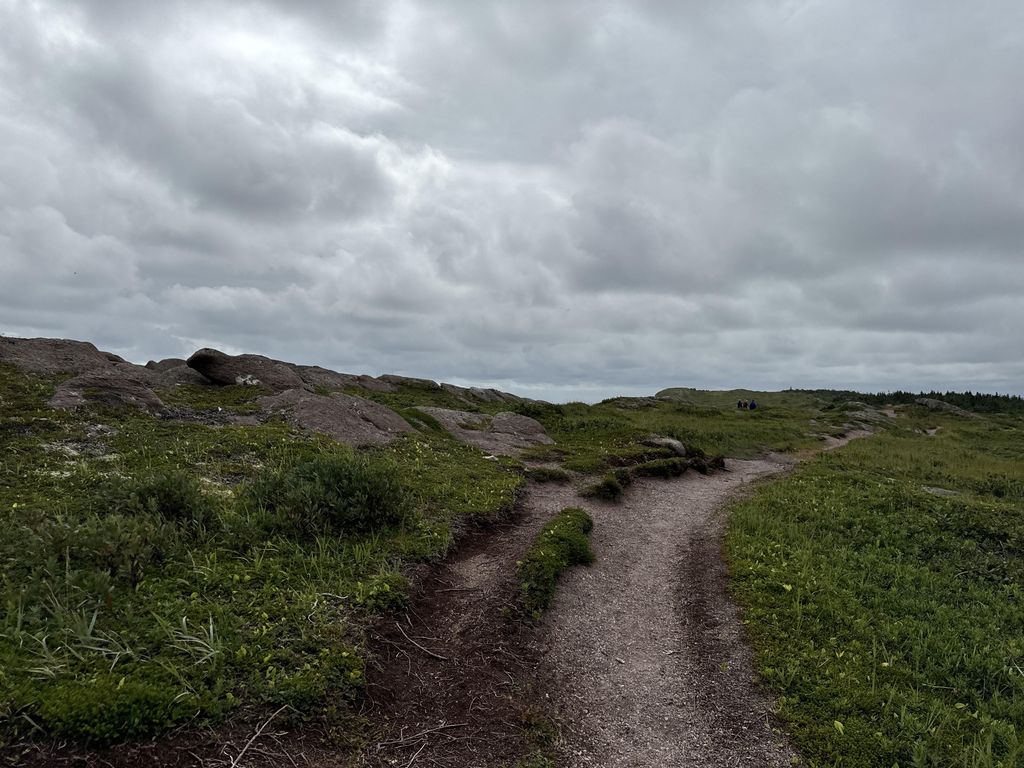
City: st_johns